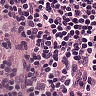
Metastatic tissue present: no